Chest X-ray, AP view. Patient: 65 years old, sex M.
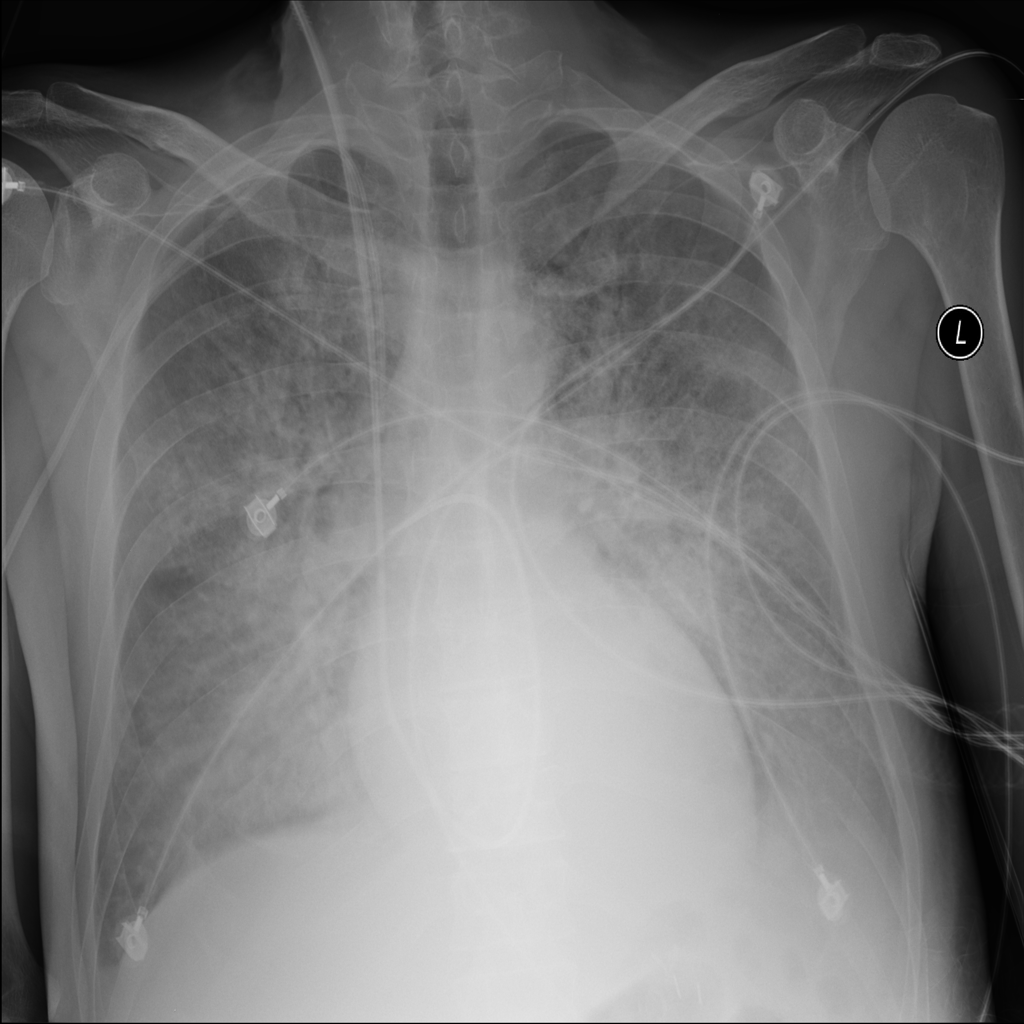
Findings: No Finding